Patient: sex M, age 26
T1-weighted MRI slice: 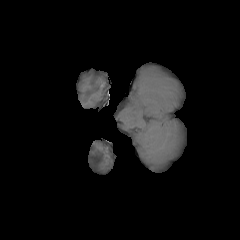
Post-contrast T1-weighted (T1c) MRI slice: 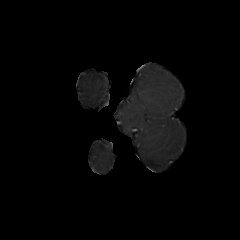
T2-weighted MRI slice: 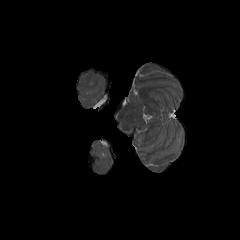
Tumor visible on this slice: no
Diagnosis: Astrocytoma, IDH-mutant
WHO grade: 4